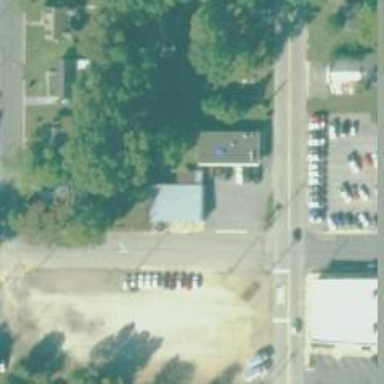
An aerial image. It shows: Convenience shop.